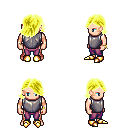
a pixel art fantasy rpg character, male body template, human, light skin, steel chest armor, magenta pants, gold swoop hairstyle, bracelets, gold boots, four views (front, back, left, right), 2x2 character sprite sheet, small pixel art, hard edges, no anti-aliasing